Field crop: tomato
Growth stage: 1
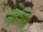
Species: solanum